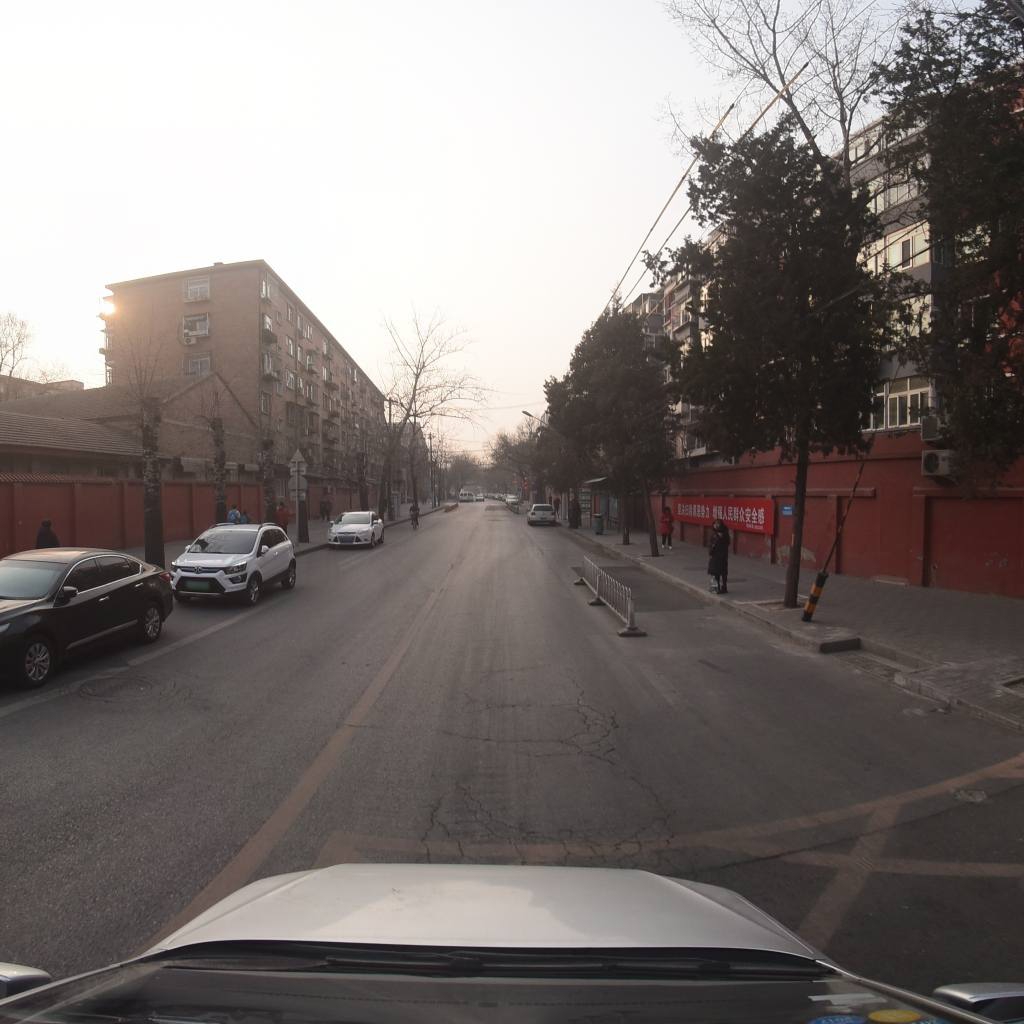
Region: Fengtai
Road damage annotations: alligator crack, manhole cover, transverse crack, pothole